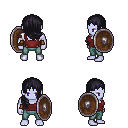
a pixel art fantasy rpg character, male body template, dark elf, purple skin, maroon pirate shirt, teal pants, raven right-swept hairstyle, leather bracers, shield, four views (front, back, left, right), 2x2 character sprite sheet, small pixel art, hard edges, no anti-aliasing